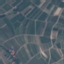
Land use / land cover class: PermanentCrop